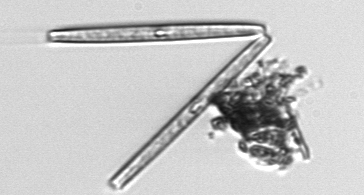
Label: Thalassionema